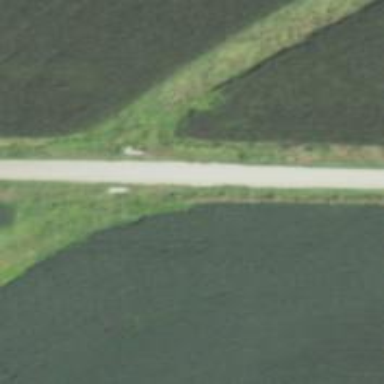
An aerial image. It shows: Culvert tunnel.